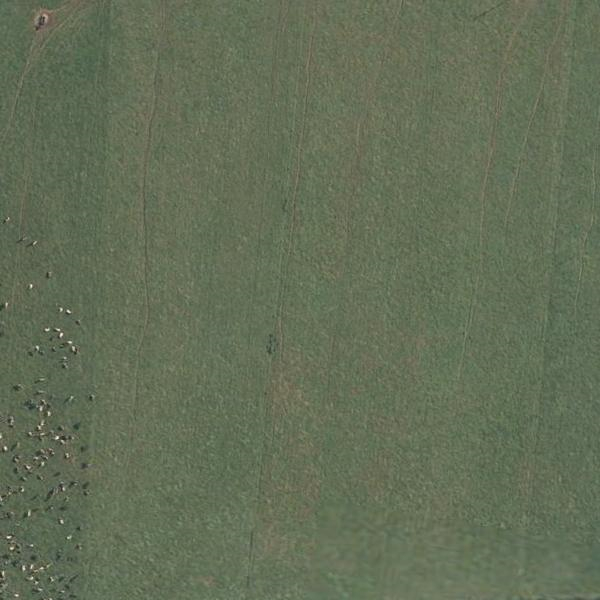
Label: Meadow